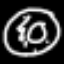
Label: donut